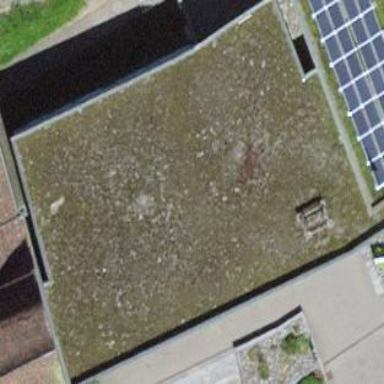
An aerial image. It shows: View of roof of building.